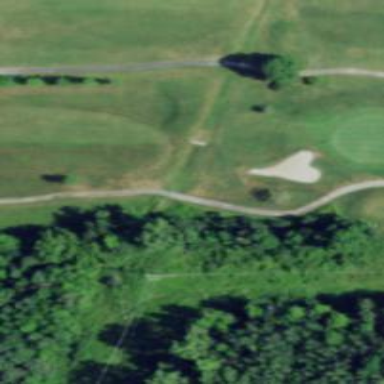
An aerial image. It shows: Footway that serves as golf path.